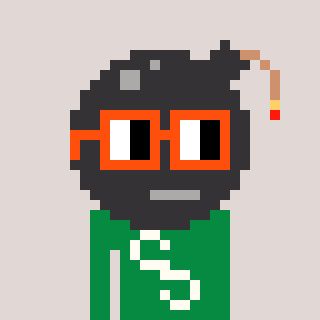
a pixel art character with square orange glasses, a bomb-shaped head and a green-colored body on a warm background